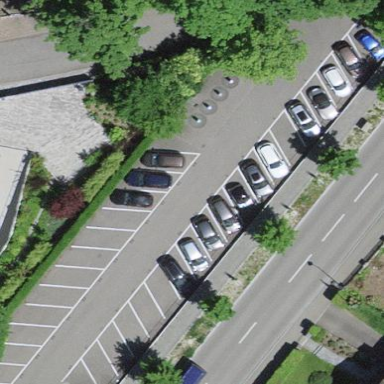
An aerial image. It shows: Street side parking area.